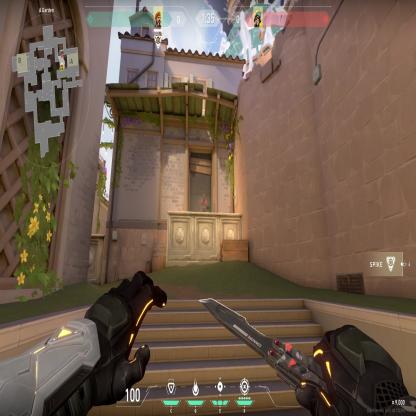
Label: enemy